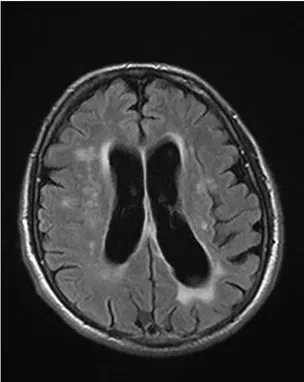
(A) Sagittal FLAIR MRI sequence showing cerebral atrophy with a frontotemporal predilection and post-ischemic hyperinsities in the white matter.
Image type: radiology (mri)